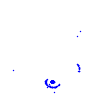
Particle: electron